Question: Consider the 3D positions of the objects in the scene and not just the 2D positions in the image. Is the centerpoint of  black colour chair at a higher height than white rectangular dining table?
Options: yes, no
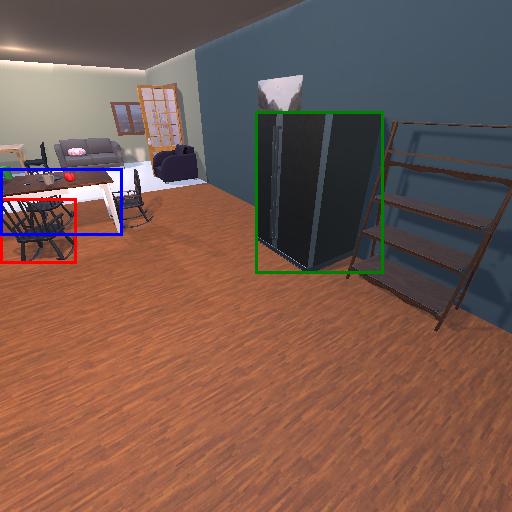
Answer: yes